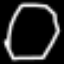
Label: octagon